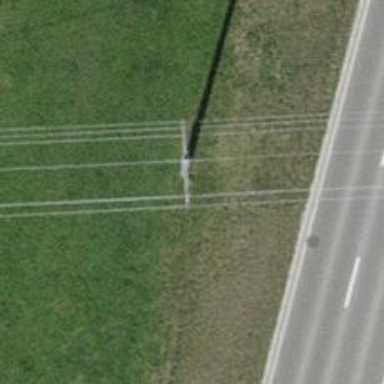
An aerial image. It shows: Power line in the image.